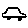
Label: car